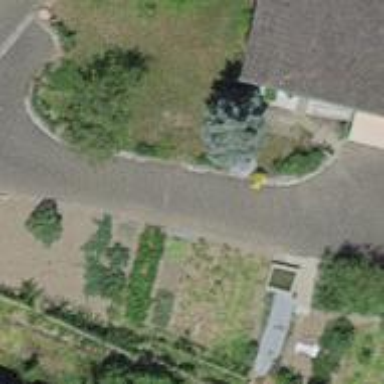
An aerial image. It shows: Alley classified as service road.